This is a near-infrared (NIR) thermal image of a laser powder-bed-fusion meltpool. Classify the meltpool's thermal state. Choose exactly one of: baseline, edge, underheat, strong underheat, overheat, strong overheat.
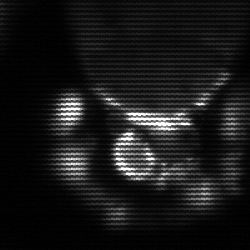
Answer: edge